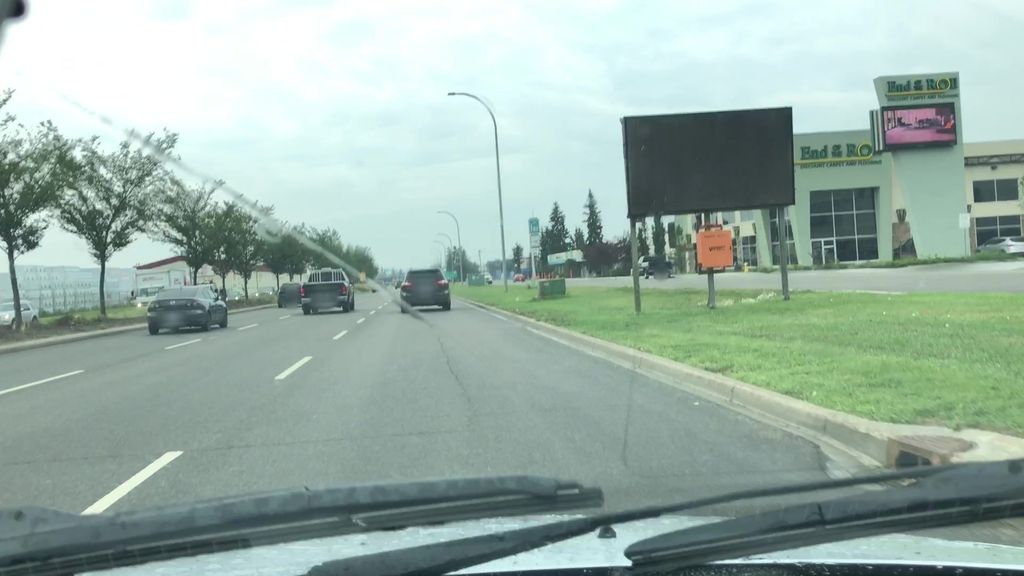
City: edmonton